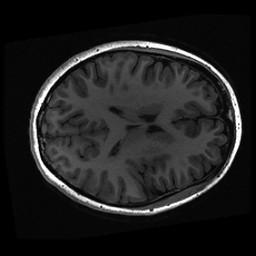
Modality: T1w
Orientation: axial
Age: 20
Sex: female